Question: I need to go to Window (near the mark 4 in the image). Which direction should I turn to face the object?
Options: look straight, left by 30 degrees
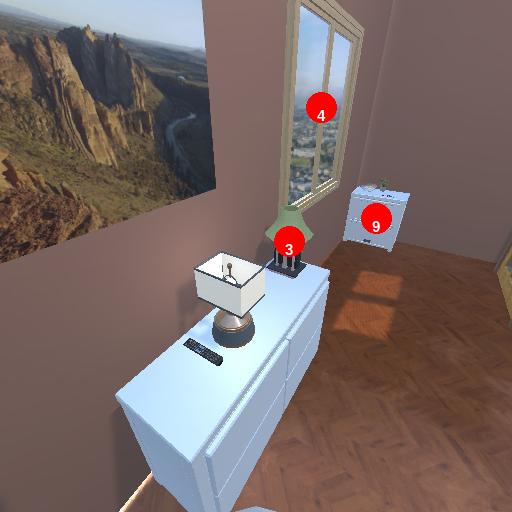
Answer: look straight